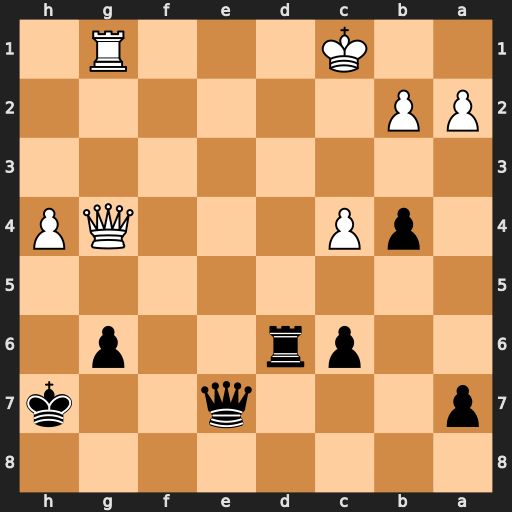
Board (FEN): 8/p3q2k/2pr2p1/8/1pP3QP/8/PP6/2K3R1
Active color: b
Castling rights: -
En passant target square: -
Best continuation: Qe3+ Kb1 Qd3+